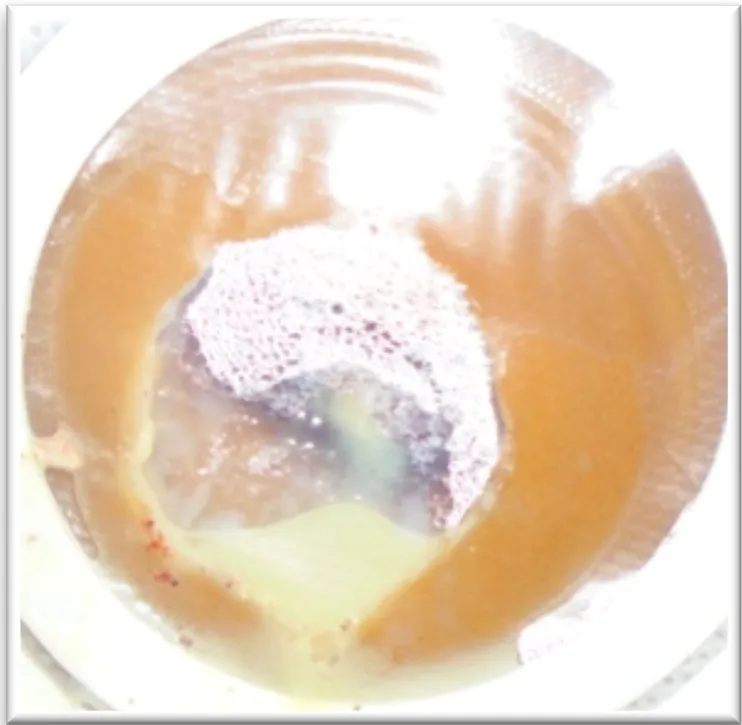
Lymphorrhoea in colostomy pouch at drainage site (case 6).
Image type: radiology (ct)